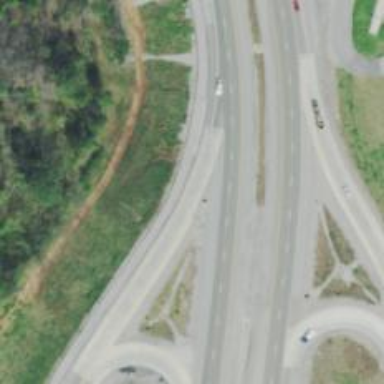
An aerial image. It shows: Trunk link highway.